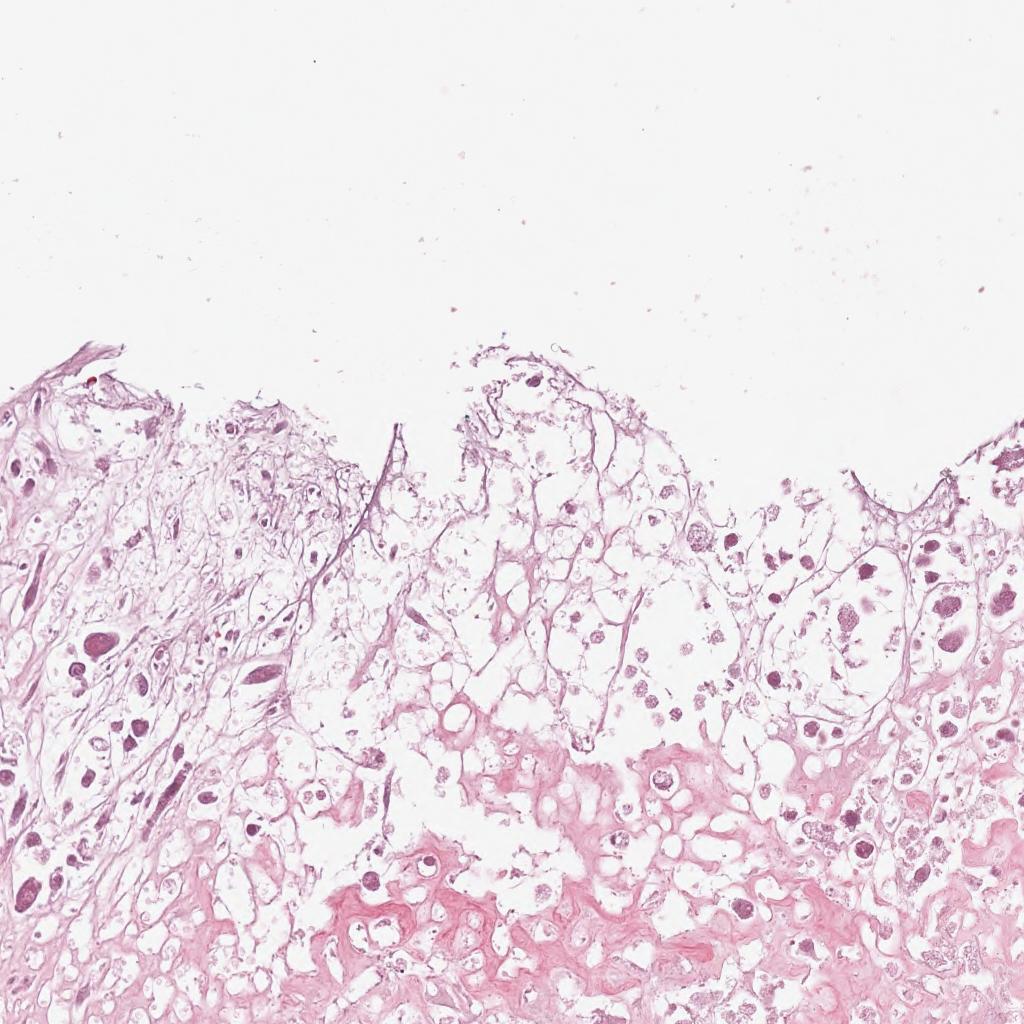
Label: Non-Viable-Tumor